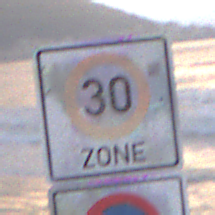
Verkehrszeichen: BeginnZone30
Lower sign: BeginnEingeschraenktesHalteverbotZone
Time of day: SunriseSunset
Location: Outdoor (Beach)
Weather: Overcast
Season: NotSpecified
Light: Natural